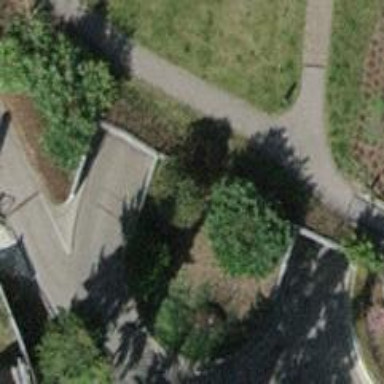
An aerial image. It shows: Parking entrance.